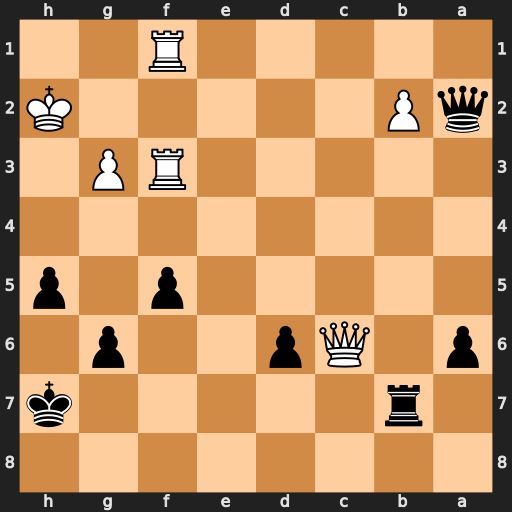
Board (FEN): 8/1r5k/p1Qp2p1/5p1p/8/5RP1/qP5K/5R2
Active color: b
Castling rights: -
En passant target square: -
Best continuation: Rxb2+ R3f2 Rxf2+